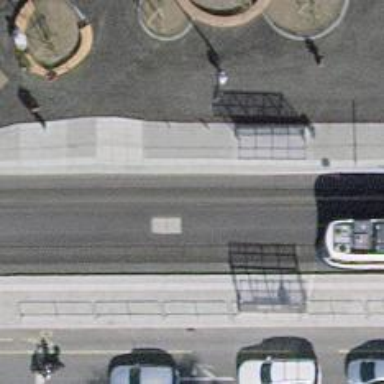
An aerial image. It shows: Shelter for public transport.